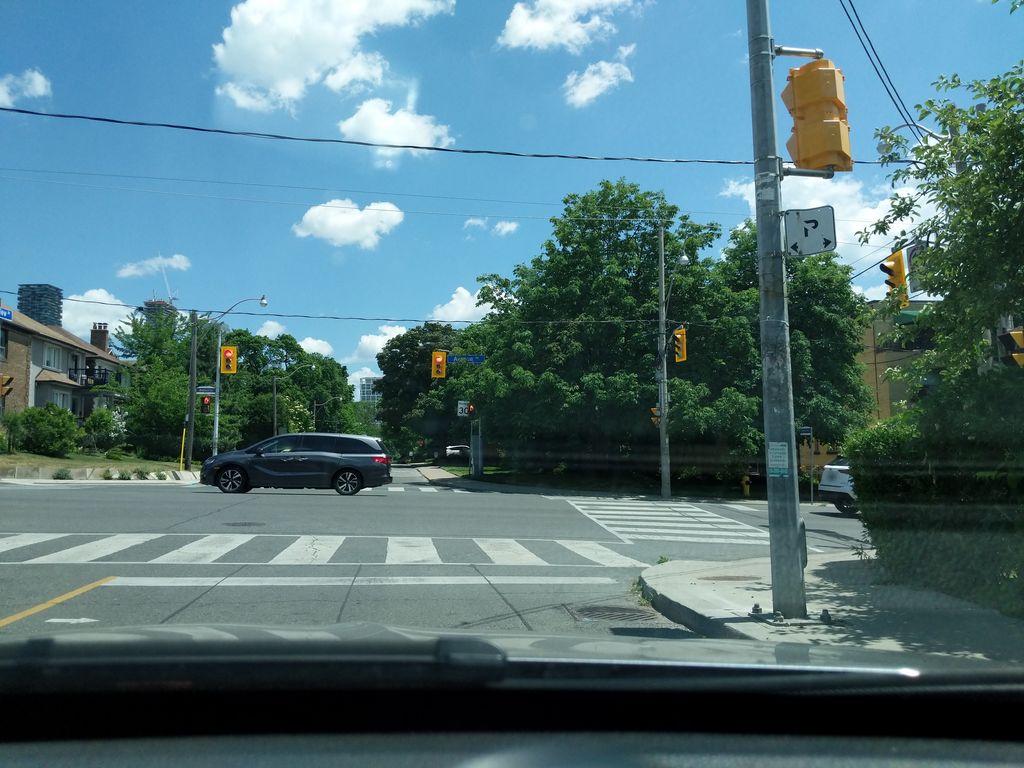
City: toronto